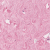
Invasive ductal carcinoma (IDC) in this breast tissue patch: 0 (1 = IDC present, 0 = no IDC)